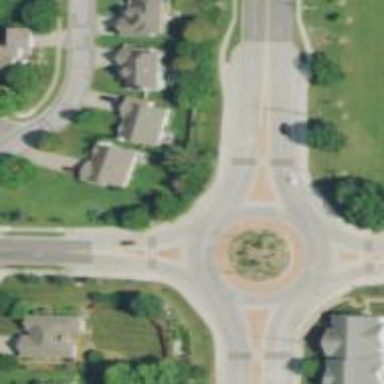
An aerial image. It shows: Secondary road leading to roundabout.